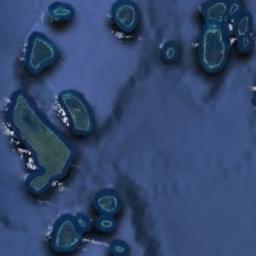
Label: island